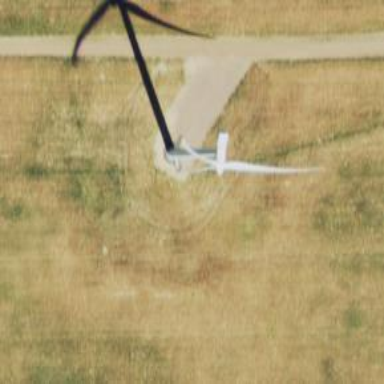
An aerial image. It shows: Wind generator powered by horizontal-axis wind turbine.